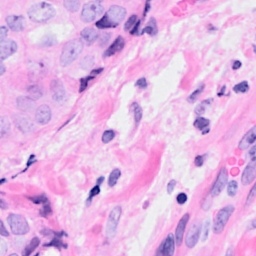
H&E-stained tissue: Breast